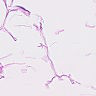
Metastatic tissue present: no